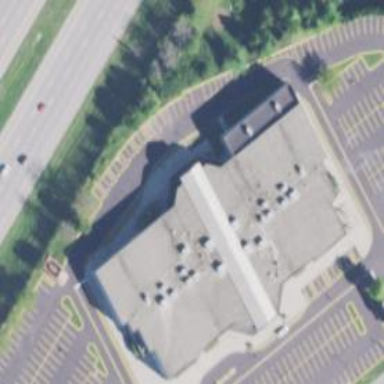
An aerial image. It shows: Building serving as place of worship.